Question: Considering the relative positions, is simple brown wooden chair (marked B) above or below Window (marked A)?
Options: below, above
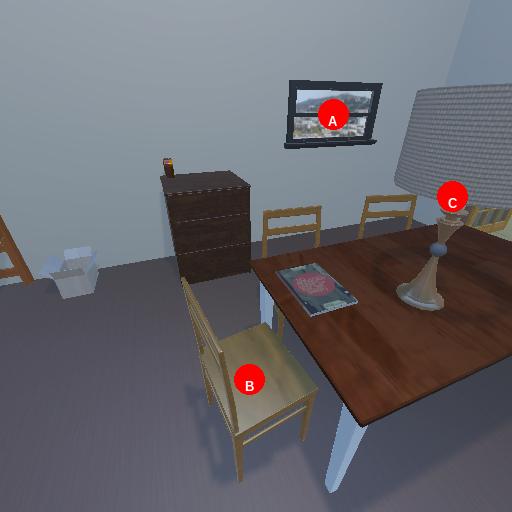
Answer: below